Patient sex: M
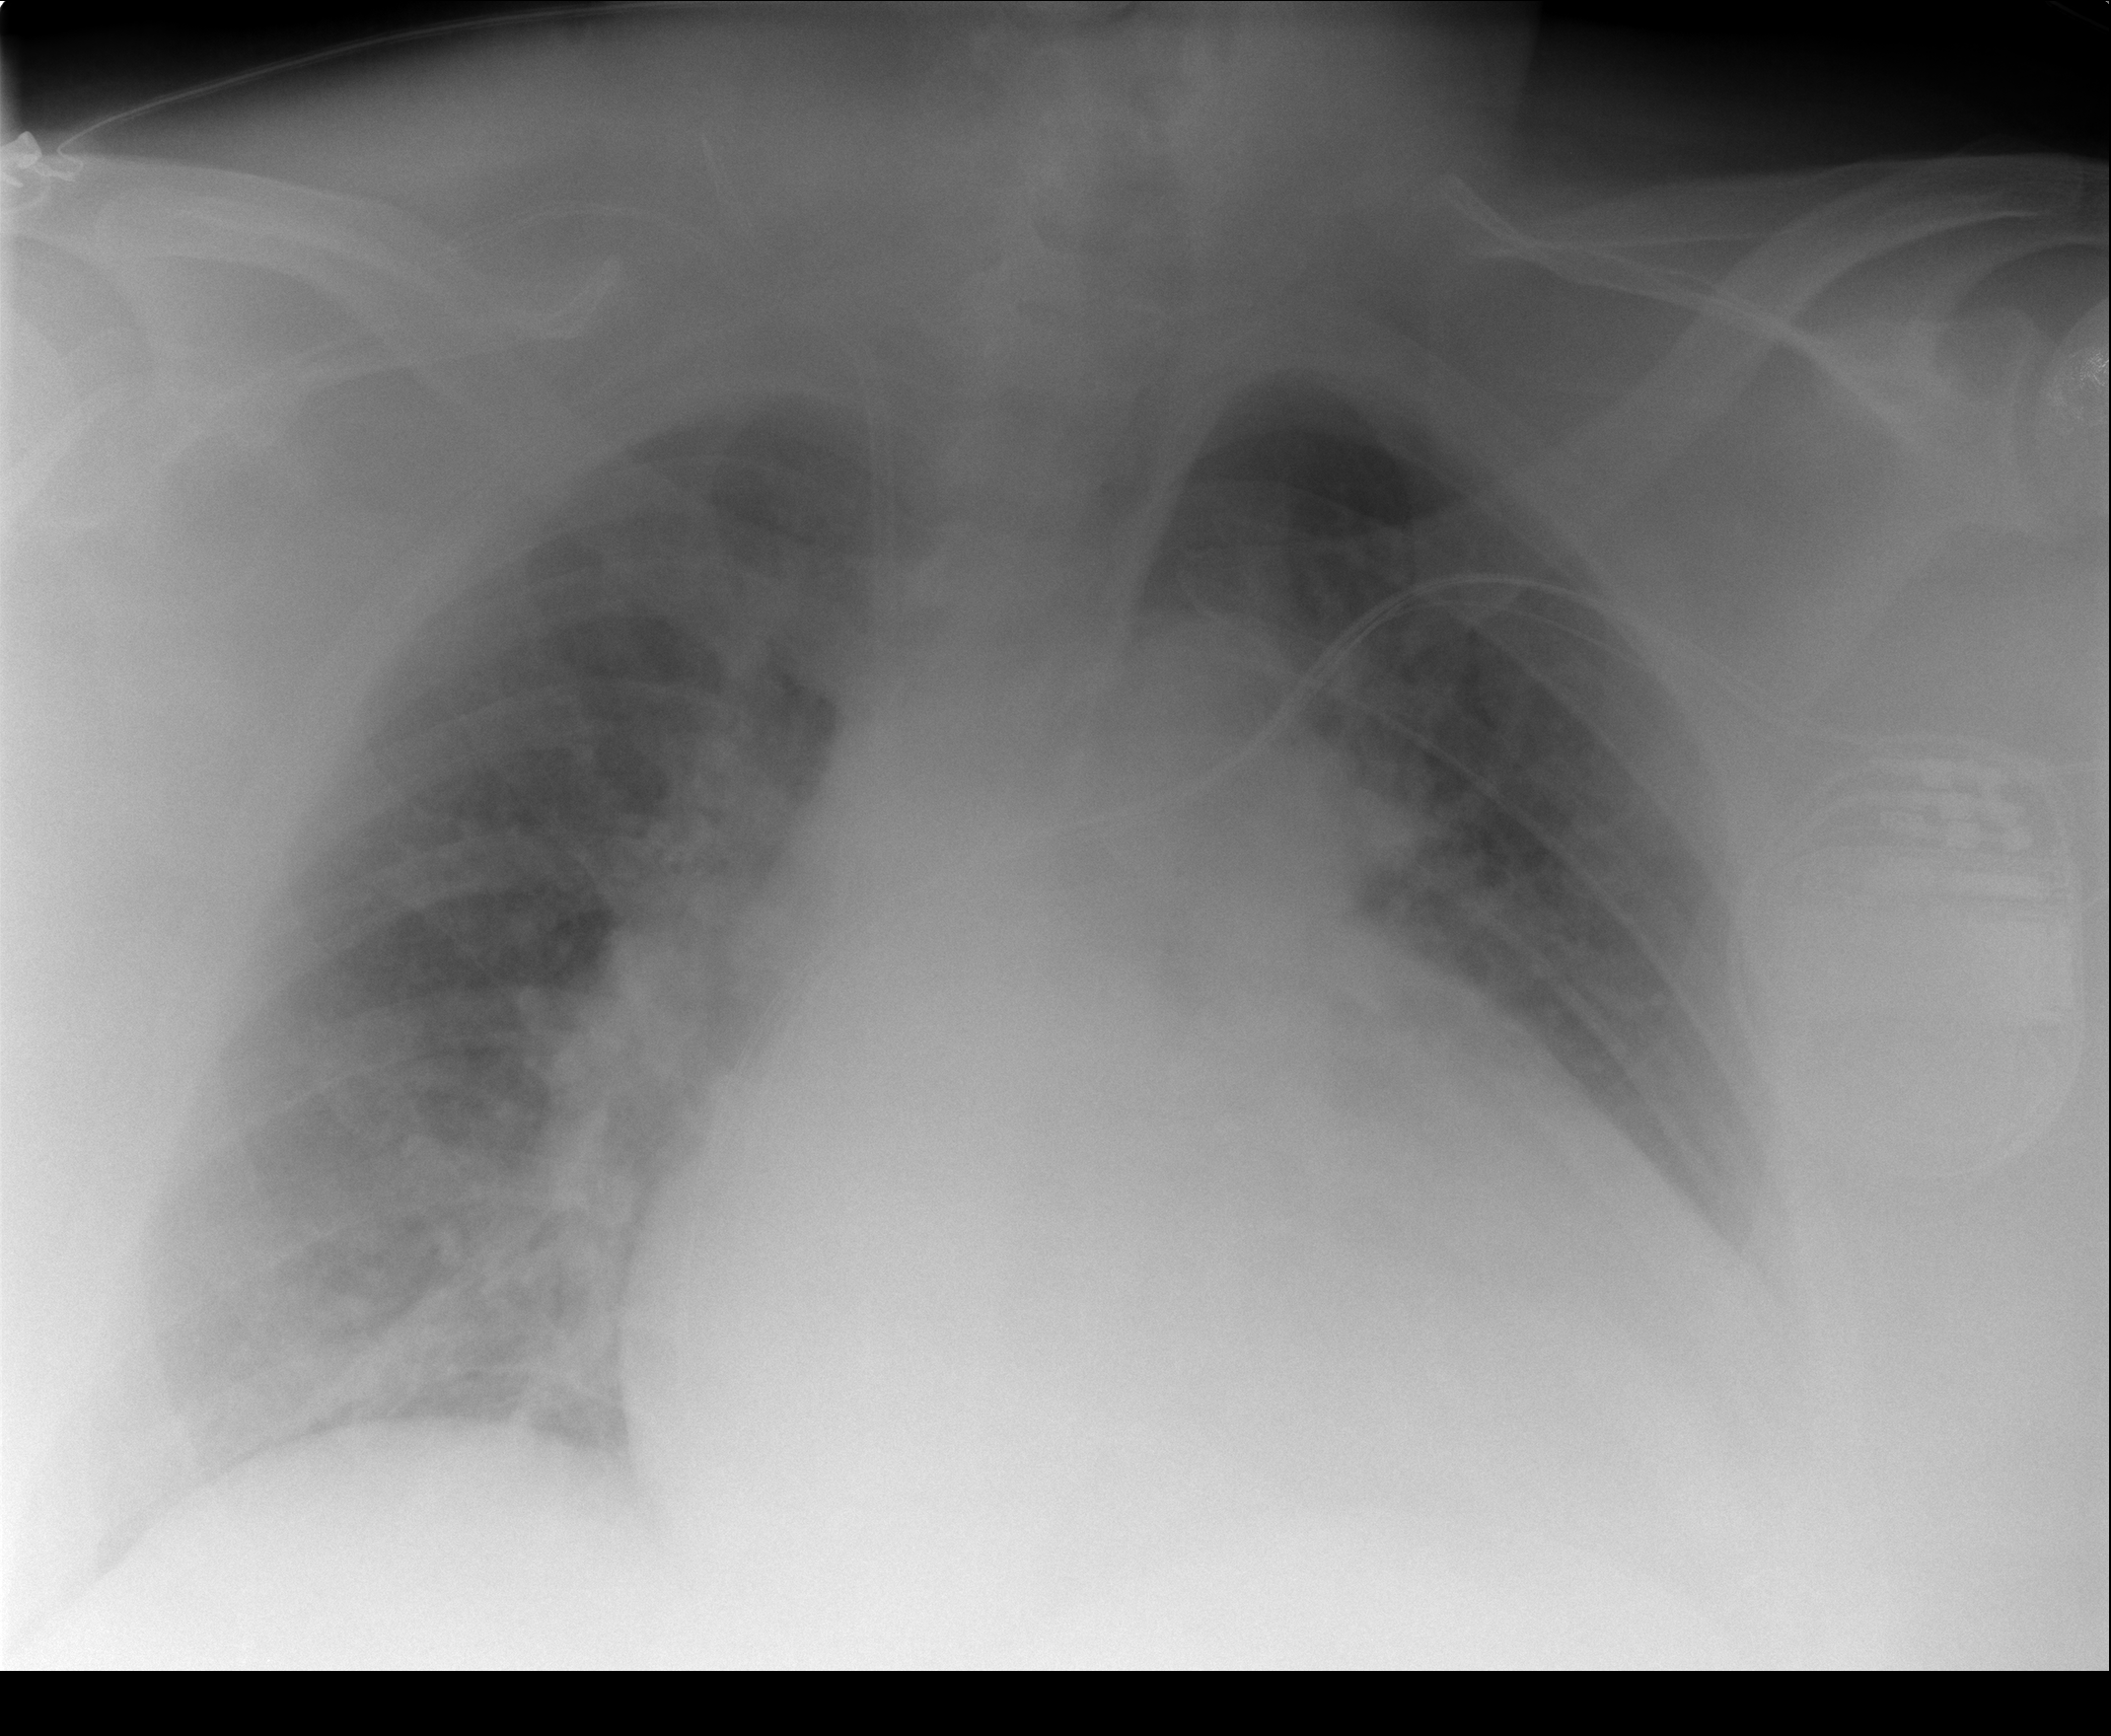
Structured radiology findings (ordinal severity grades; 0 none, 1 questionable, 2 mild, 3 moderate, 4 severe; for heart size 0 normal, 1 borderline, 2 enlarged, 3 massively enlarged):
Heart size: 3
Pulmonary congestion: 3
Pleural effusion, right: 0
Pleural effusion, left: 2
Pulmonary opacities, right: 0
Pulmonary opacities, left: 0
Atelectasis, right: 0
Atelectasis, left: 2